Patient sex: F
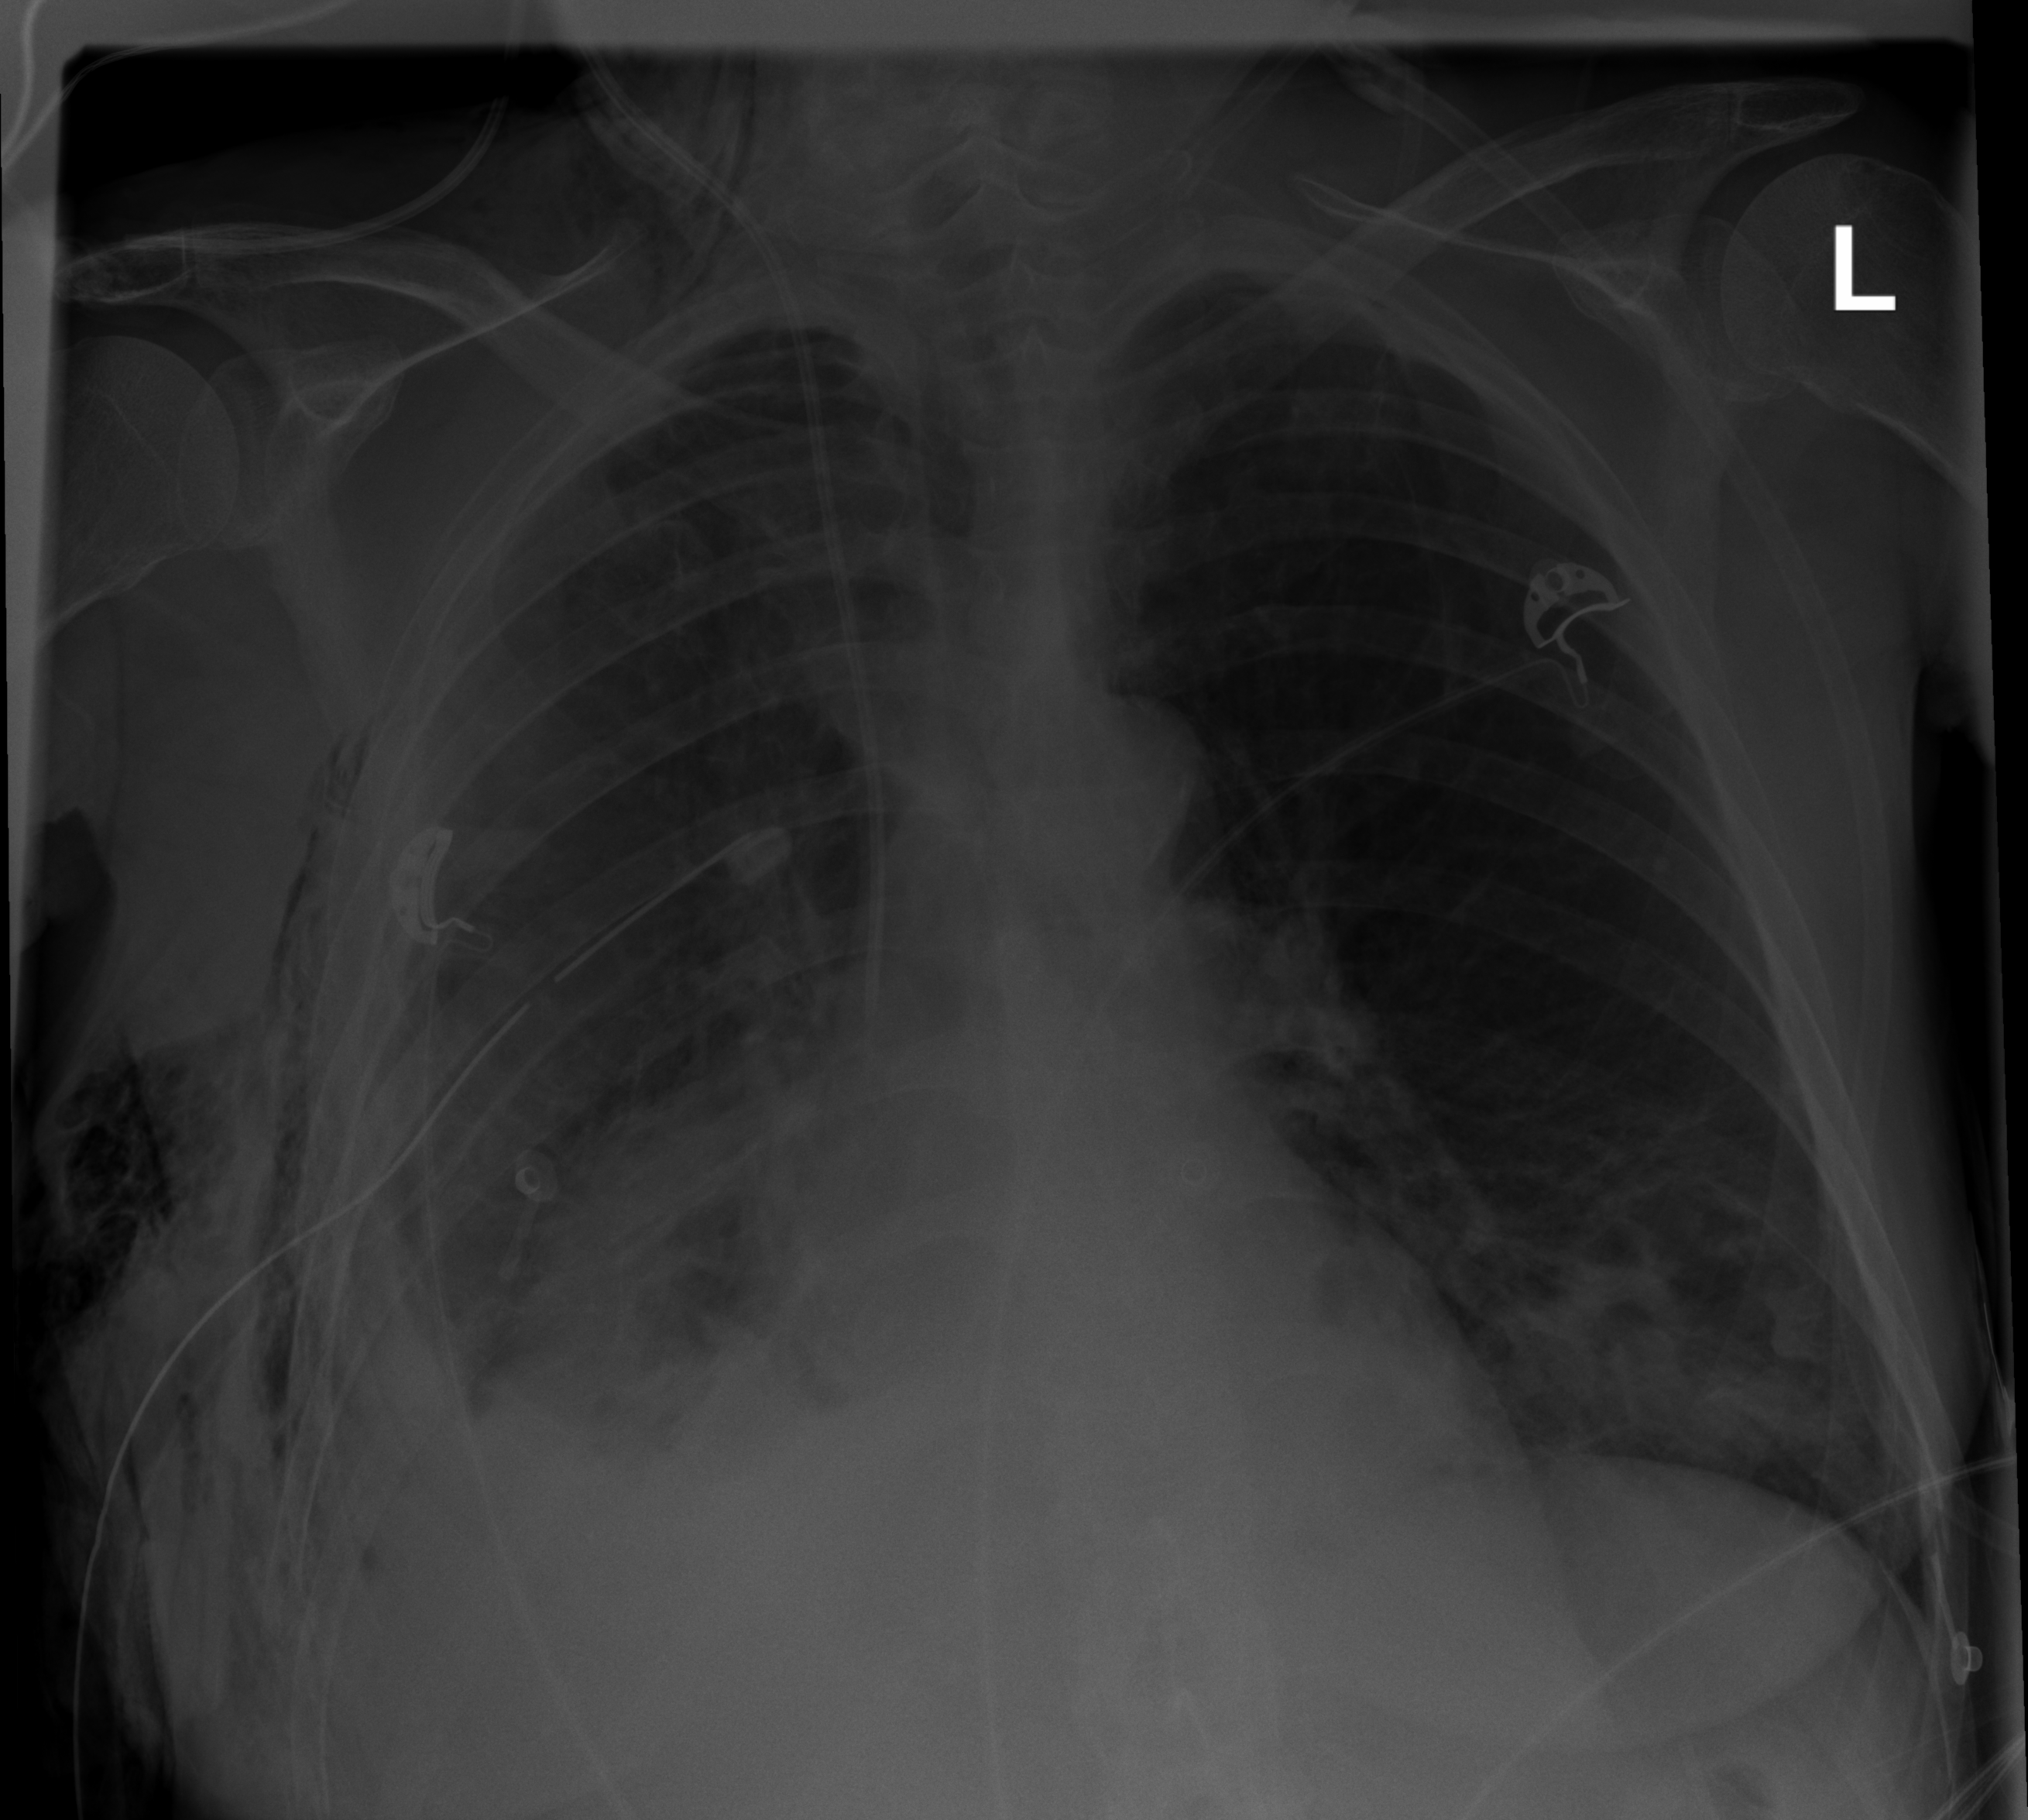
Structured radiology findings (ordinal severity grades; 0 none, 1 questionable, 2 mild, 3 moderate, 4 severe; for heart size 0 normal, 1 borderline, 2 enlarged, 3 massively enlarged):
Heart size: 0
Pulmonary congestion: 0
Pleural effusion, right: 3
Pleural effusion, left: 1
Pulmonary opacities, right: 3
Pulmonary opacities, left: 3
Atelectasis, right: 3
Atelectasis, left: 2